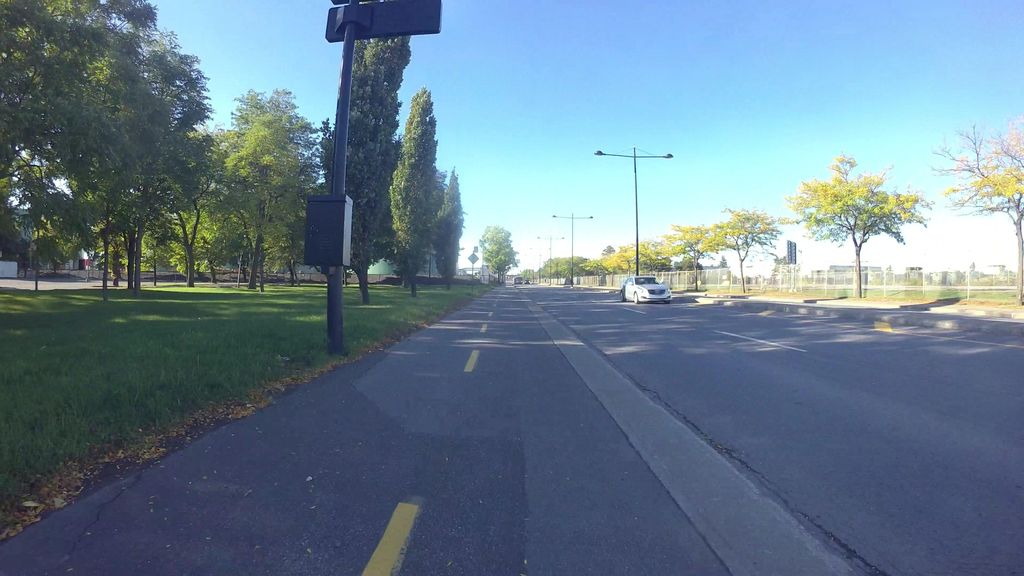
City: montreal